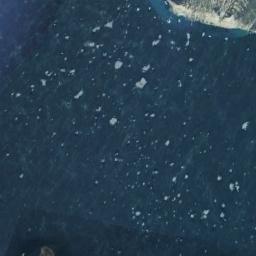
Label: sea_ice